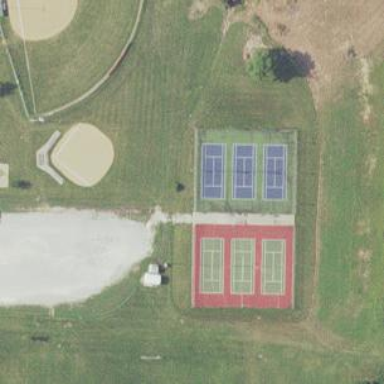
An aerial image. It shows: Tennis court on the leisure land pitch.